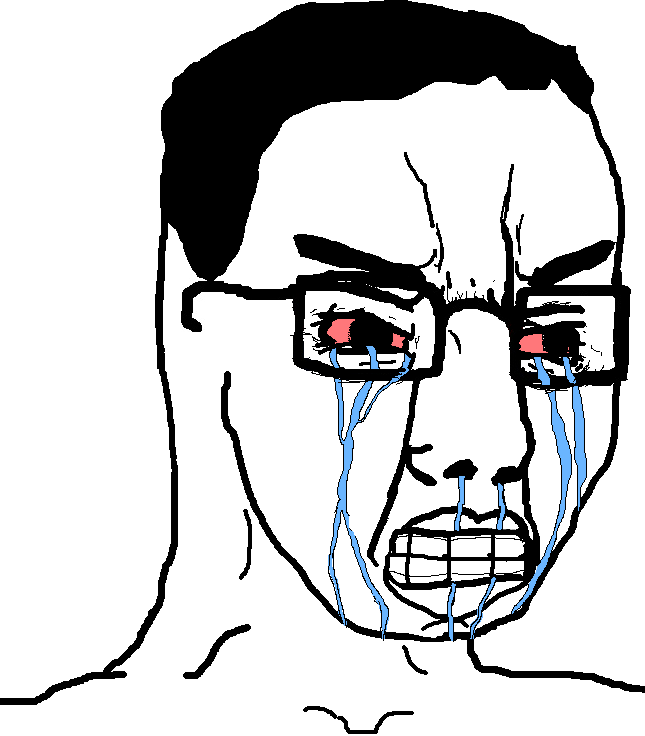
Label: 5_Poljak